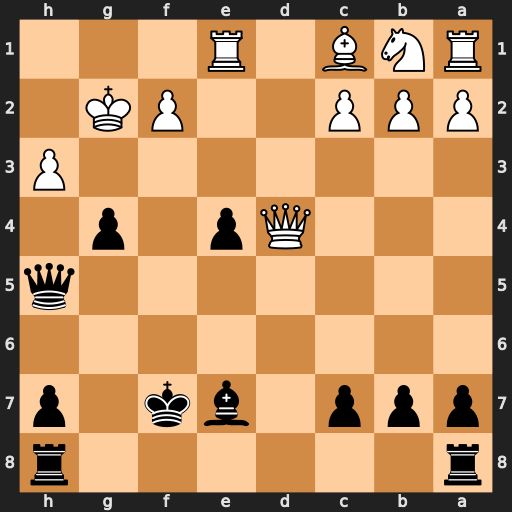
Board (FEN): r6r/ppp1bk1p/8/7q/3Qp1p1/7P/PPP2PK1/RNB1R3
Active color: b
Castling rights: -
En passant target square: -
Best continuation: Qxh3+ Kg1 g3